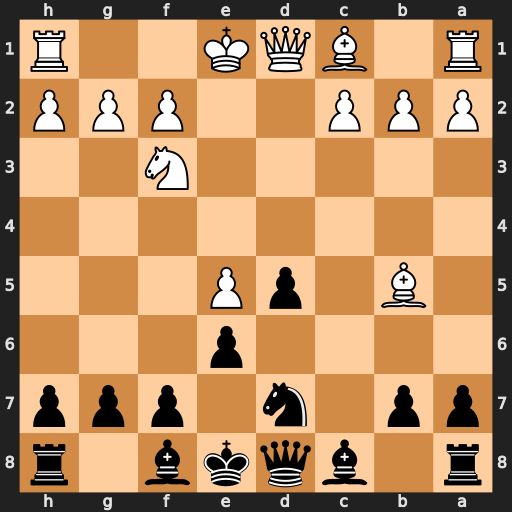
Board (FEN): r1bqkb1r/pp1n1ppp/4p3/1B1pP3/8/5N2/PPP2PPP/R1BQK2R
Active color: b
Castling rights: KQkq
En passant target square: -
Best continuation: Qa5+ Kf1 Qxb5+